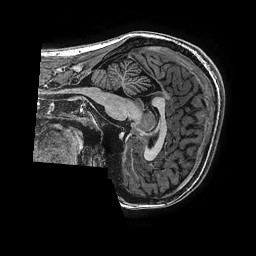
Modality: T1w
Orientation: sagittal
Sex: female
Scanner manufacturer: ge
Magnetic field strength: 3 T
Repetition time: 0.00766 s
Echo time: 0.003476 s